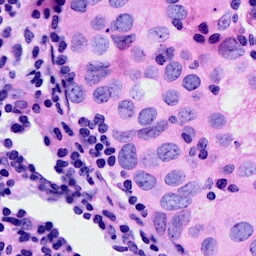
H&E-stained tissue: Breast